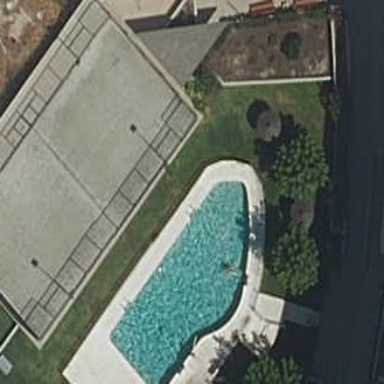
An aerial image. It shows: Swimming pool located in leisure land.